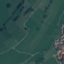
Land use / land cover: Pasture